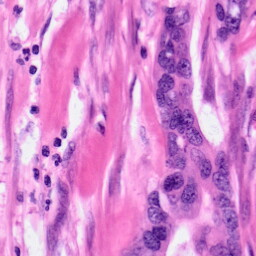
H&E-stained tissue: Pancreatic